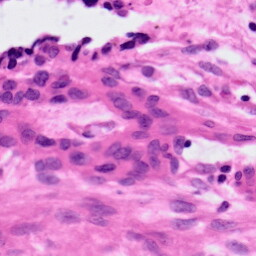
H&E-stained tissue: Ovarian